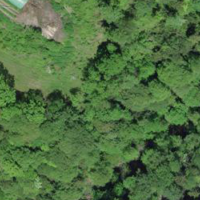
EUNIS habitat code: 41
Species observed at this site:
Lathyrus vernus